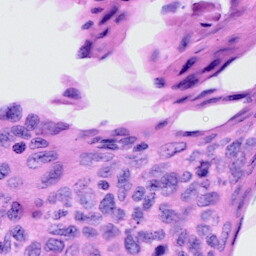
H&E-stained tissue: Cervix